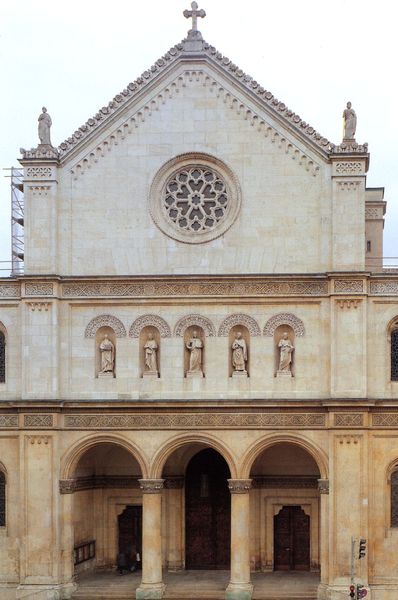
Titel: Ludwigskirche in München
Künstler: Friedrich von Gärtner
Standort: München, Ludwigskirche (EU - D - B)
Schlagwörter: himmel, fenster, glas, säulen, tür, gebäude, architektur, barock, sockel, fünf, kirche, gotik, skulptur, ansicht, bogen, fassade, türen, giebel, mauer, figuren, rundbogen, leiter, ornamente, verzierung, foto, eingang, gerüst, kreuz, portal, skulpturen, pfarrer, pforte, statuen, rosette, heilige, heilig, vorhalle, holztüren, ampel, katholisch, ser, gotic, goric, refomiert